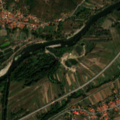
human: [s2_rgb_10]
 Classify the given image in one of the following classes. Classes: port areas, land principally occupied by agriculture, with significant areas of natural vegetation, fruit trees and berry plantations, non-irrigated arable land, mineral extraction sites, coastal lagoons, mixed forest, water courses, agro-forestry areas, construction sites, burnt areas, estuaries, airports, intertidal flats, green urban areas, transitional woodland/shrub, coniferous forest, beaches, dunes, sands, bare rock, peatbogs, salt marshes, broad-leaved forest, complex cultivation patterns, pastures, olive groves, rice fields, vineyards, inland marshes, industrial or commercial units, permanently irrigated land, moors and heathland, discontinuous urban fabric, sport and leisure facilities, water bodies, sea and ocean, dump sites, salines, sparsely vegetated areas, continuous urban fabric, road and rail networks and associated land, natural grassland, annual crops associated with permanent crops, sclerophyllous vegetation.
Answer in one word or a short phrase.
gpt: discontinuous urban fabric, non-irrigated arable land, pastures, complex cultivation patterns, land principally occupied by agriculture, with significant areas of natural vegetation, transitional woodland/shrub, water courses